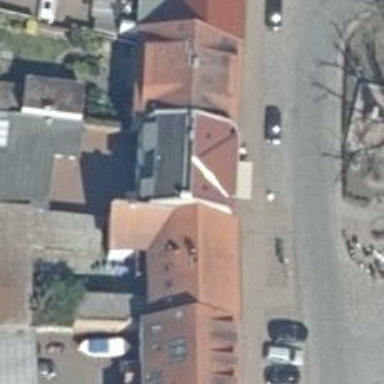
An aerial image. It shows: Café.